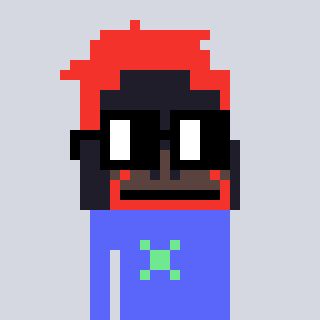
a pixel art character with square black glasses, a orangutan-shaped head and a purple-colored body on a cool background